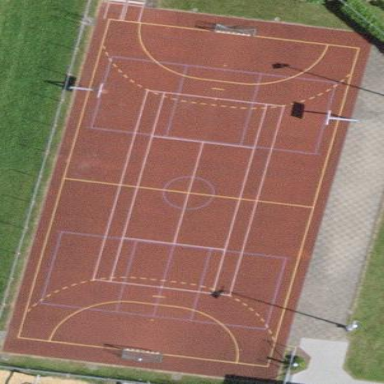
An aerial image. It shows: Multi-sport pitch for leisure land activities.